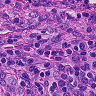
Metastatic tissue present: no